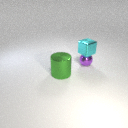
small purple metal sphere to the right of large green metal cylinder